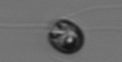
Label: flagellate_morphotype1